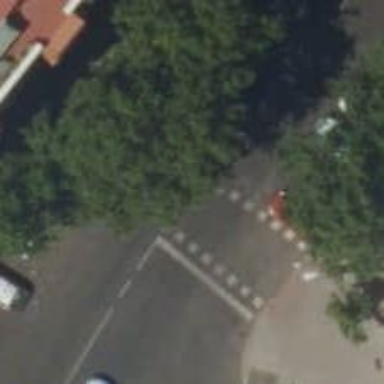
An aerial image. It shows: Crossing with traffic signals.